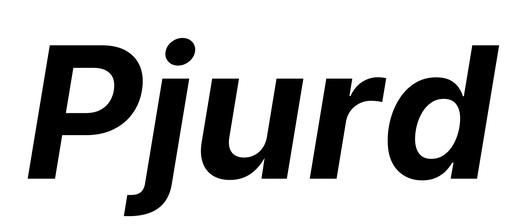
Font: Inter-Italic_Bold_Italic